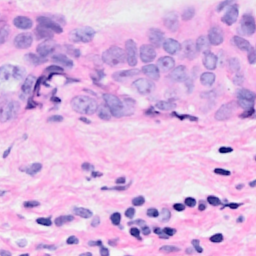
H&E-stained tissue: Breast